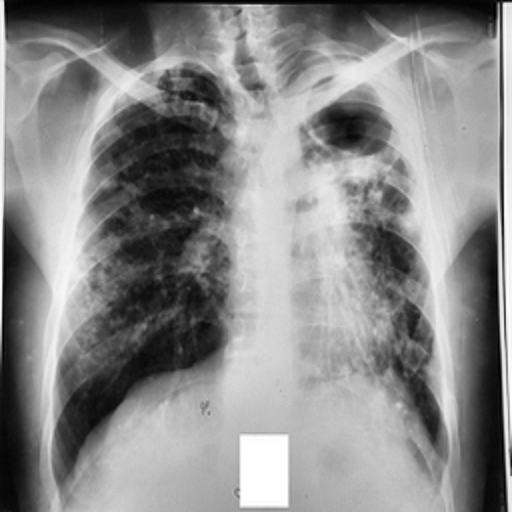
Finding: TUBERCULOSIS